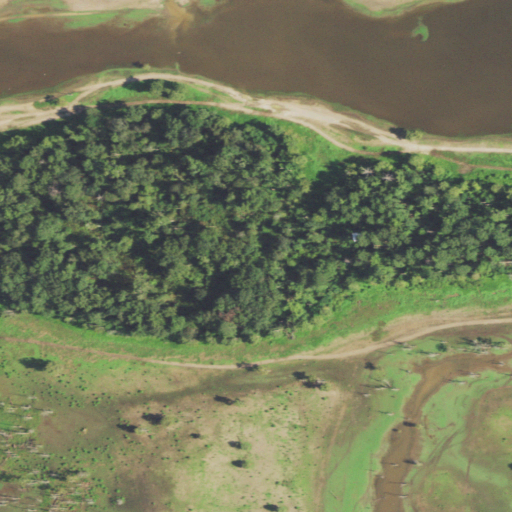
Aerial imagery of island in Louisiana named Goat Island containing open water, woody wetlands, herbaceous wetlands, barren land, grassland, and evergreen forest